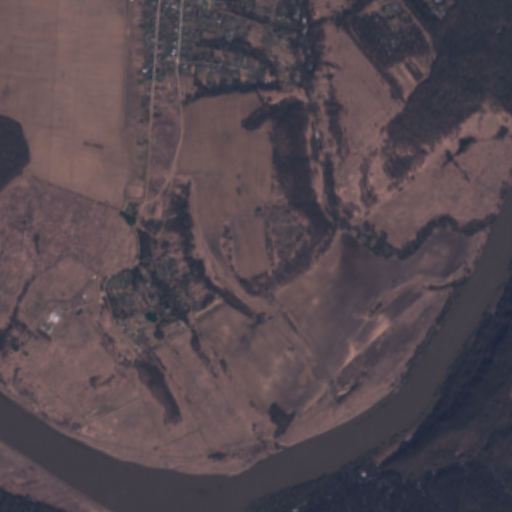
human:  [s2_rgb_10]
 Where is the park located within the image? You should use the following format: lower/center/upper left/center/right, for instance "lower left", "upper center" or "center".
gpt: The park is located in the upper center of the image.
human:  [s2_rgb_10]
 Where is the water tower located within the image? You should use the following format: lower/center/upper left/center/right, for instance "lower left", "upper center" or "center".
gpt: The water tower is located in the upper center of the image.
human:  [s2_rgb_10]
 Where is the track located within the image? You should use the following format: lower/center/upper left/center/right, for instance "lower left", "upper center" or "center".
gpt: There is no track in the image.